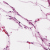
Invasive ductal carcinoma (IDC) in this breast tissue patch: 0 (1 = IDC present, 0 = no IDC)